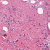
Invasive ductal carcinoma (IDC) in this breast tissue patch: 0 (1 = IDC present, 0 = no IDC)